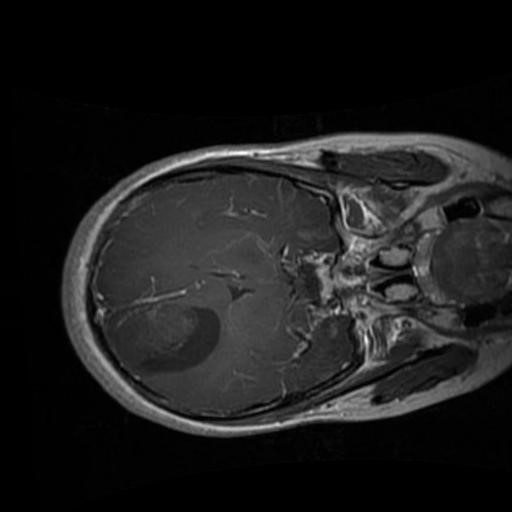
Label: brain_glioma